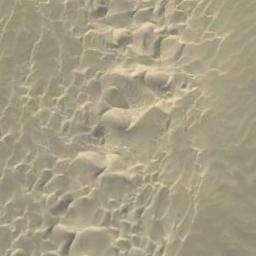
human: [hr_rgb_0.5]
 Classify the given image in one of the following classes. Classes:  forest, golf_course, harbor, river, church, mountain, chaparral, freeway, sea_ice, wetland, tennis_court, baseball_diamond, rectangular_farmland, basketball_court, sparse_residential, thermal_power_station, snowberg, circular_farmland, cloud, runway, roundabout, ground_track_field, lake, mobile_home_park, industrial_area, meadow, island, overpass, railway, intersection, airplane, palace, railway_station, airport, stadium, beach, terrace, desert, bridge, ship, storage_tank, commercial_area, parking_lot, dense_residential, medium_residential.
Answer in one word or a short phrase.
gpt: desert